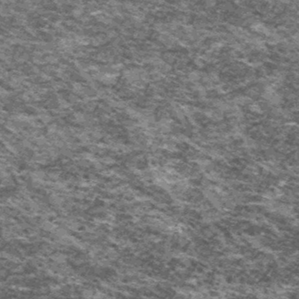
Label: frost